Interaction volume radius: 10 \u00c5
Interaction volume height: 15 \u00c5
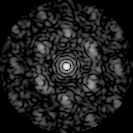
Disorder parameter: 0.6626